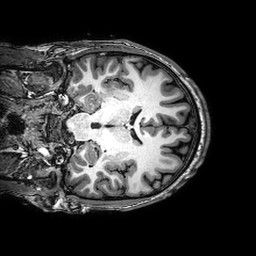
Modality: T1w
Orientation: coronal
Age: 29
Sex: male
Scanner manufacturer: philips
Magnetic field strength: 3 T
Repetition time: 0.00847 s
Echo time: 0.00393 s